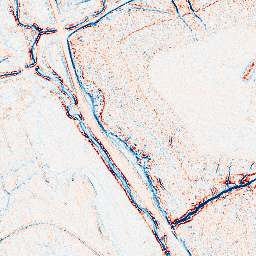
Category: edge_preserving
Decomposition family: anisotropic_diffusion
Decomposition parameters: iterations: 10
kappa: 30
gamma: 0.05
Upsampling method: cubic_catmull_rom
Upsampling parameters: scale: 2
Upsampling scale: 2